Question: Why does the code have an error?
'''
var images = ['/test/img/Gallery/large/4cba0c8a-4acc-4f4a-9d71-0a444afdf48d.jpg','/test/img/Gallery/large/4cba0ca8-2158-41af-829a-0a444afdf48d.jpg','/test/img/Gallery/large/4cbc549a-5228-433f-b0bc-0a444afdf48d.jpg'];
$('.triggerNext').click(function(){
nextImage();
return false;
});
function nextImage(){
currentImage = $('.Pagepage:eq(0)').val();
nextImage = parseInt(currentImage)+1;
$('#imageCurrent').attr('src',images[nextImage]);
$('#imageCurrent') .css('position','absolute').css('left',($(window).width()- $('#imageCurrent').width() )/2);
$('.Pagepage').val(nextImage);
}
'''
It runs correctly the first time but gets an error after clicking.
Yet, the code below runs fine without any errors:
'''
var images = ['/test/img/Gallery/large/4cba0c8a-4acc-4f4a-9d71-0a444afdf48d.jpg','/test/img/Gallery/large/4cba0ca8-2158-41af-829a-0a444afdf48d.jpg','/test/img/Gallery/large/4cbc549a-5228-433f-b0bc-0a444afdf48d.jpg'];
$('.triggerNext').click(function(){
currentImage = $('.Pagepage:eq(0)').val();
nextImage = parseInt(currentImage)+1;
$('#imageCurrent').attr('src',images[nextImage]);
$('#imageCurrent') .css('position','absolute').css('left',($(window).width()- $('#imageCurrent').width() )/2);
$('.Pagepage').val(nextImage);
return false;
});
'''

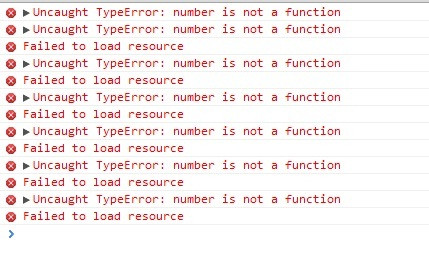
Answer: It seems like your're overwritting your 'function' here:
'''
nextImage = parseInt(currentImage)+1;
'''
Either change the name from your 'function' or 'variable'. Even better, don't use a 'global namespace'. Anyway, you can't overwrite the 'name' from a function, your're overwritting the function itself.
After the above line, 'nextImage' contains a 'Number' which obviously cannot get executed.
> just replace nextImage = parseInt(currentImage)+1; with var nextImage = > parseInt(currentImage)+1; - Alin Purcaru
Using a 'var' statement, also avoids the 'nextImage' from going into the global namespace.